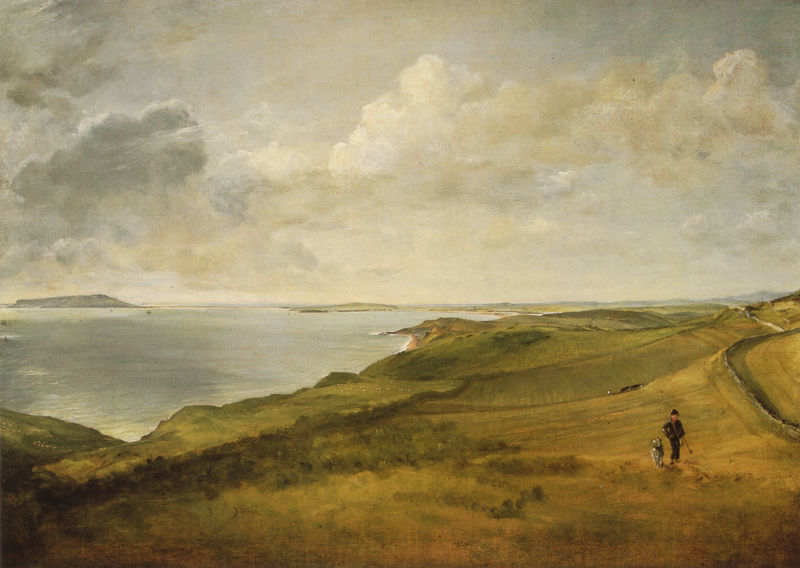
Titel: Osmington and Weymouth Bays
Künstler: John Constable
Standort: Boston (Massachusetts)
Institution: Museum of Fine Arts
Schlagwörter: blau, gemälde, himmel, mann, meer, schatten, wasser, weiß, wolken, fluss, gelb, grün, landschaft, menschen, ocker, see, ufer, braun, grau, licht, gras, hund, tier, weg, wiese, wolke, malerei, mensch, weit, deich, feld, felder, ferne, gräser, horizont, horizontlinie, hügel, natur, norden, weide, weite, büsche, flach, gehen, gewässer, sonne, wege, wiesen, insel, land, realismus, england, kinder, stock, bewölkt, küste, schiffe, strand, abhang, mittag, berge, düne, dünen, hang, mauer, landschaftsmalerei, spazieren, damm, brandung, constable, impressionistisch, stimmung, junge, brun, steppe, grun, klippe, steilküste, neblig, spaziergang, heide, fern, wasseroberfläche, wolkig, landzunge, jäger, chien, lanschaft, wanderer, atmosphäre, spaziergänger, mild, weitläufig, hirte, schäfer, paysage, weise, seelandschaft, inseln, ländliches idyll, schottland, wall, morgens, rochers, rocher, mer, gericault, wolkendecke, irland, golfplatz, bretagne, etwas, ecosse, nicht münchen, 19. jahrhundert, haromie der farben, endloss, hallig